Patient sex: F
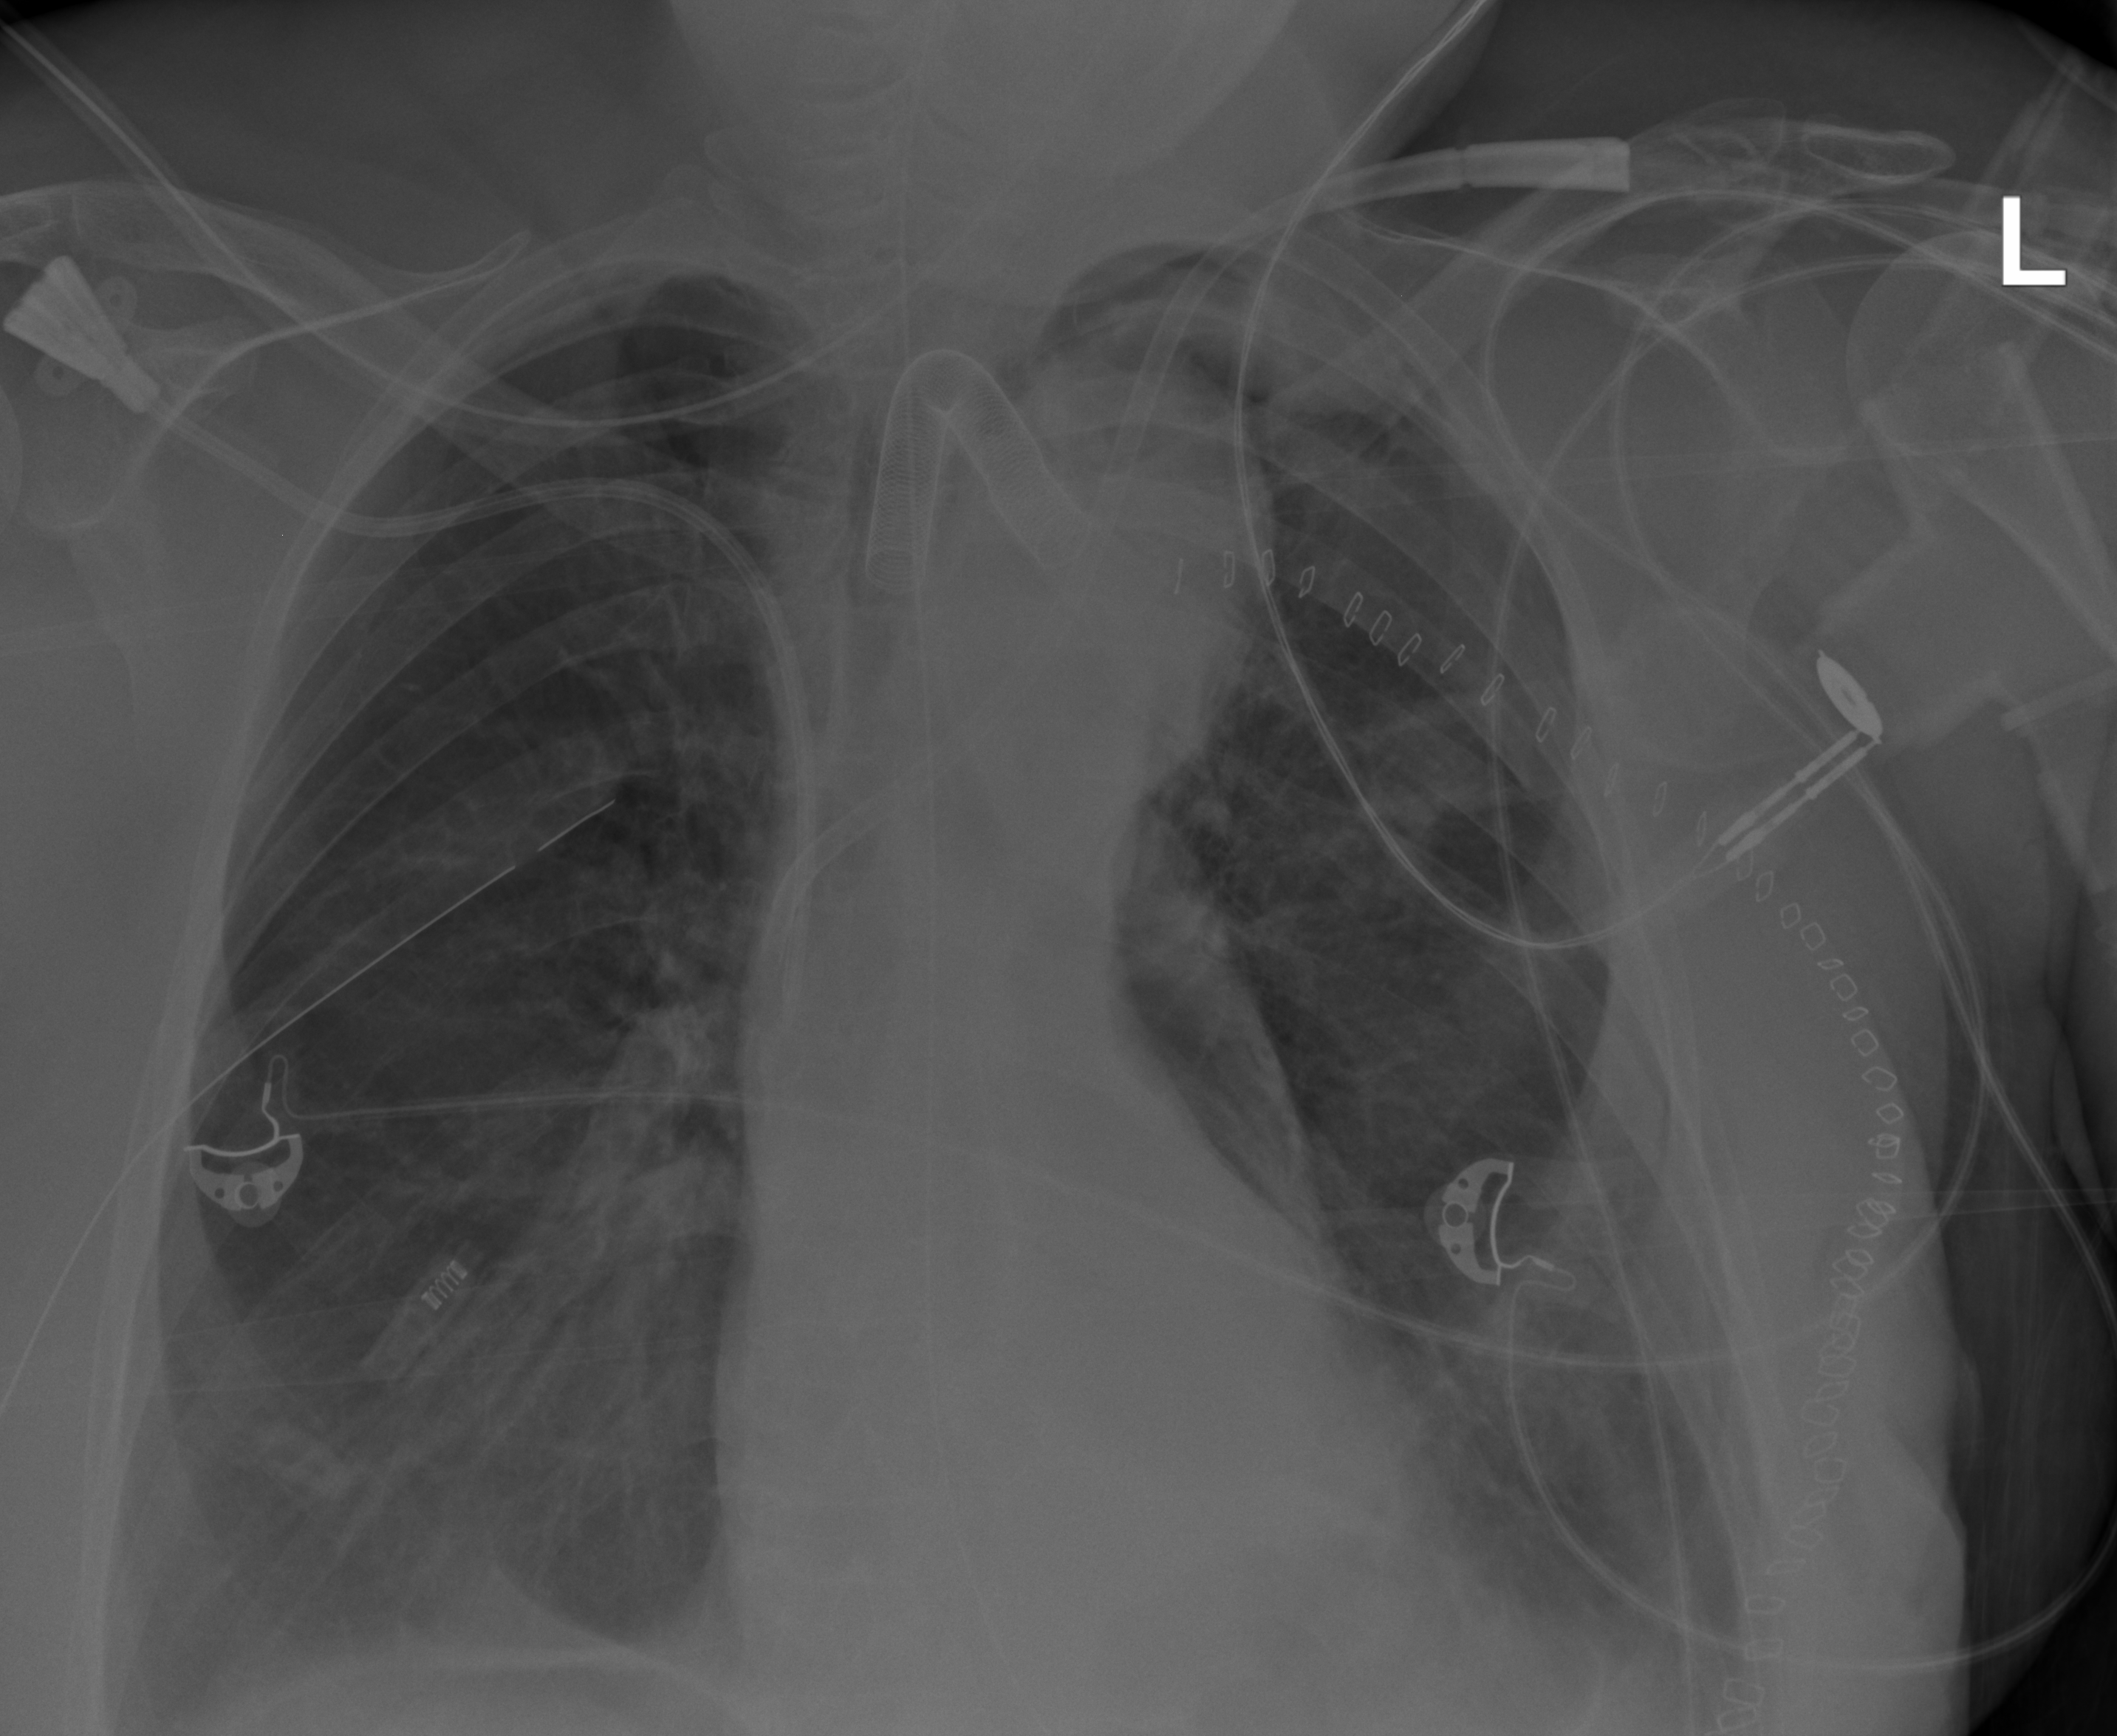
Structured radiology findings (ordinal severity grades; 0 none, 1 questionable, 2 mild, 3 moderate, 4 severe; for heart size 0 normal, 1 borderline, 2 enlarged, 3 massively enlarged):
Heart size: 0
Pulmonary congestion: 0
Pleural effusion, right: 2
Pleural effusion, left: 2
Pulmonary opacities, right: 0
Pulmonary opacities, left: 2
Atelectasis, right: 2
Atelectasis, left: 2